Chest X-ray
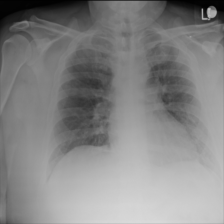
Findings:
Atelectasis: negative
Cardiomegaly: negative
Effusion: negative
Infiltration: negative
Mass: negative
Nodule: negative
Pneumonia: negative
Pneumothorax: negative
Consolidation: negative
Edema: negative
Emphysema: negative
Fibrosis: negative
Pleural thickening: negative
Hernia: negative